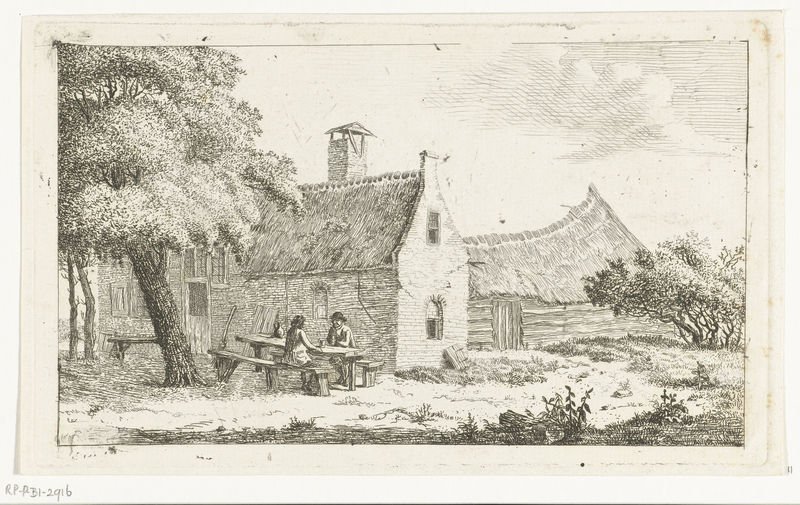
Titel: Twee mannen aan een tafel voor herberg het Molentje aan de Amstel
Künstler: Anthonie van den Bos
Standort: Amsterdam
Institution: Rijksmuseum
Schlagwörter: baum, himmel, laub, mann, wolken, bäume, landschaft, menschen, fenster, frau, grau, holz, hut, licht, skizze, tisch, weiss, zeichnung, dach, gebäude, haus, alt, feld, stamm, wind, busch, paar, kamin, garten, schrift, grafik, hof, idylle, bank, scheune, schwarz-weiss, radierung, bänke, schief, lade, reet